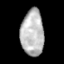
Tissue: skin
Cell type: Epithelial cells
Senescence score: 0.7139
Nuclear area (px): 1034
Mean DAPI intensity: 186.178